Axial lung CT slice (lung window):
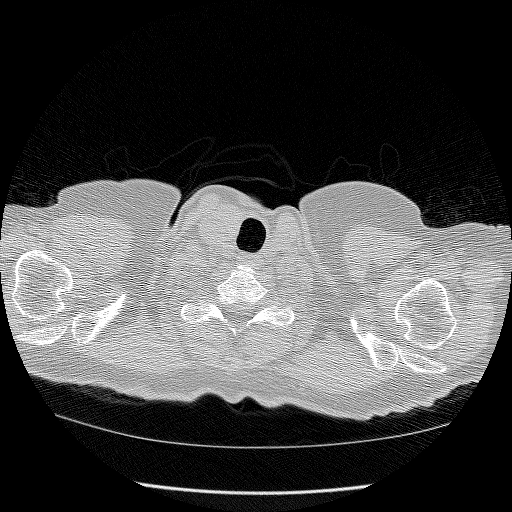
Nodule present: no